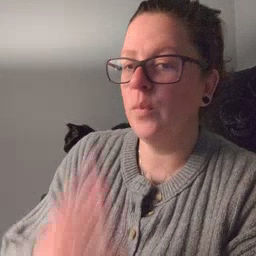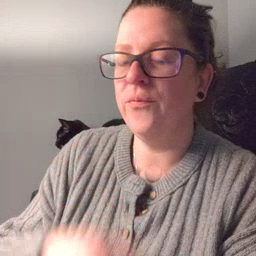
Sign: wolf